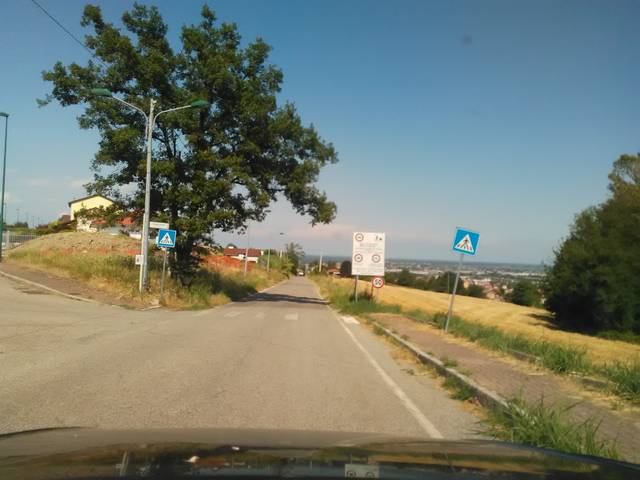
Region: Italy
Coordinates: 45.124, 8.43